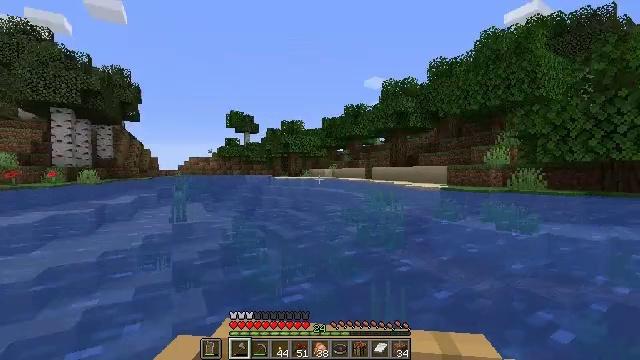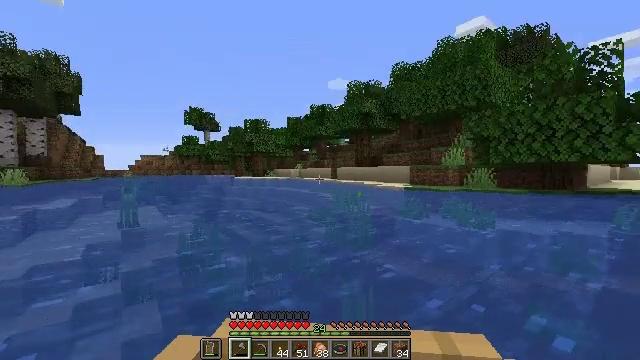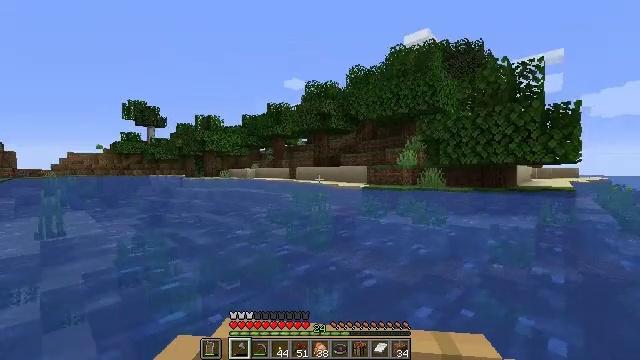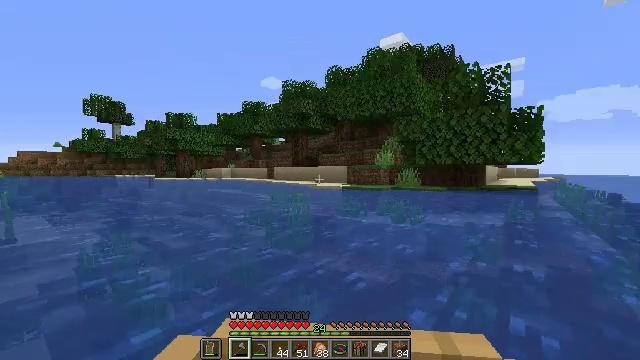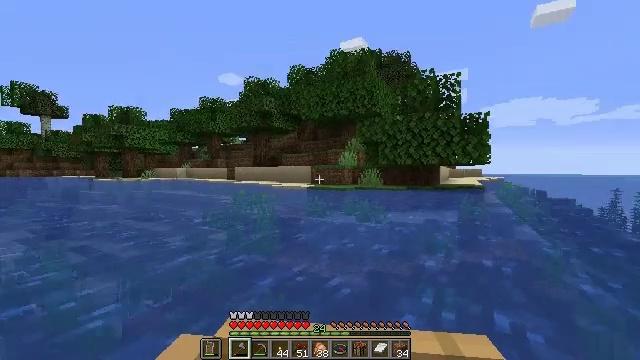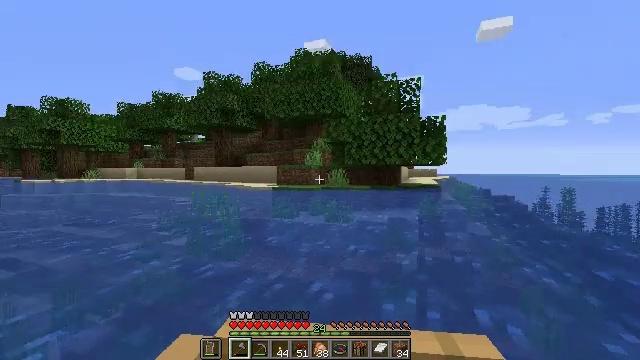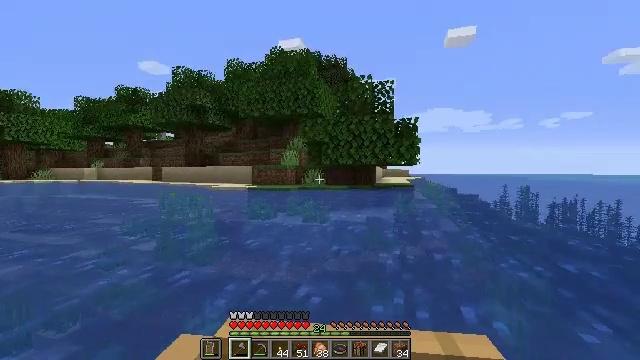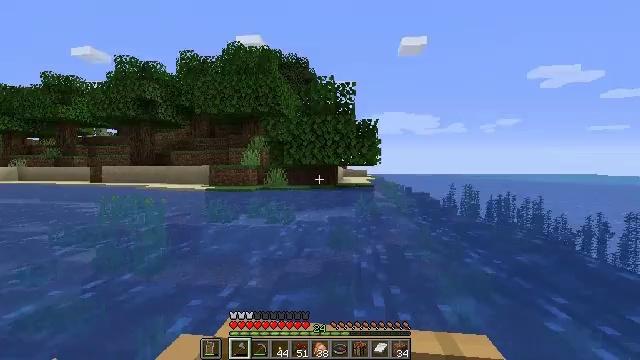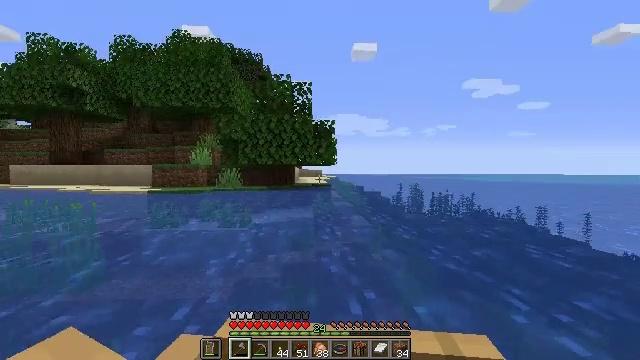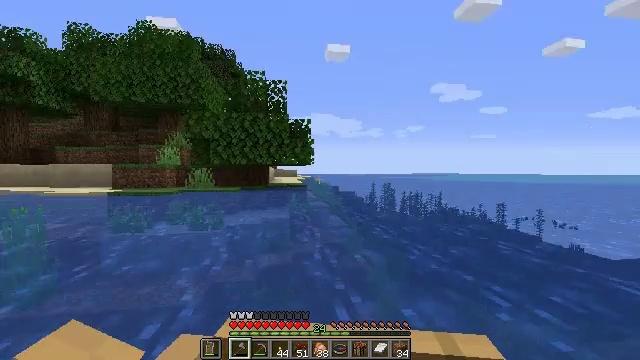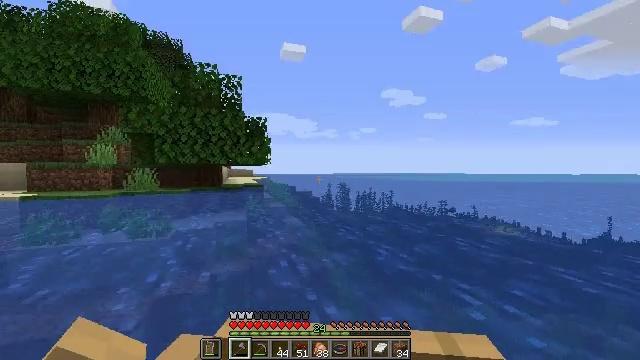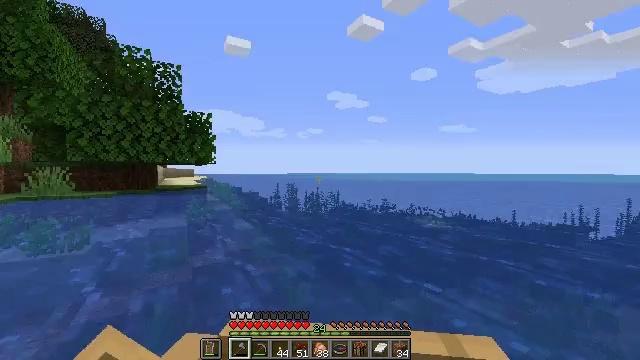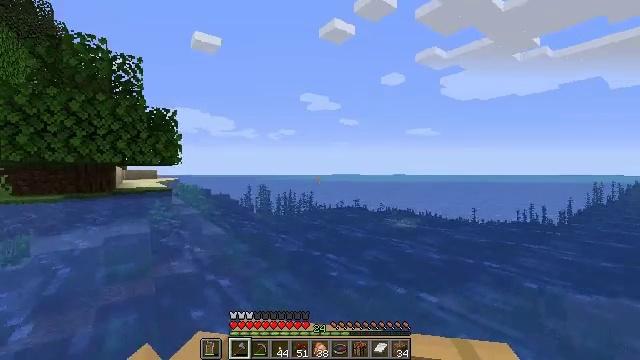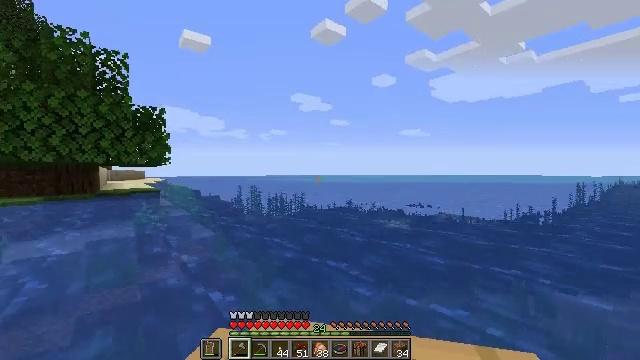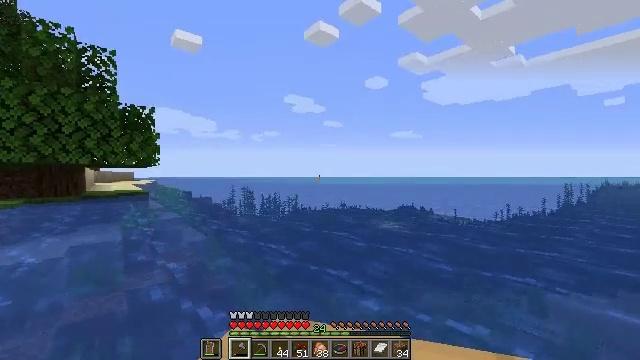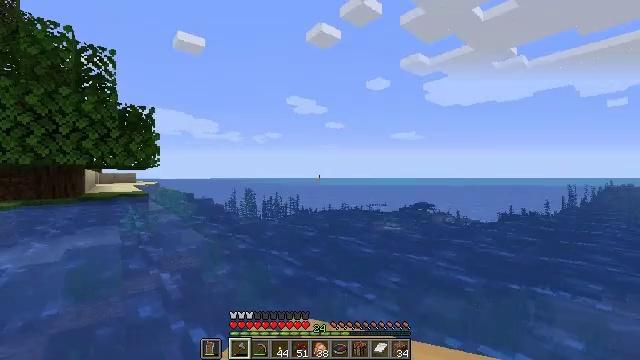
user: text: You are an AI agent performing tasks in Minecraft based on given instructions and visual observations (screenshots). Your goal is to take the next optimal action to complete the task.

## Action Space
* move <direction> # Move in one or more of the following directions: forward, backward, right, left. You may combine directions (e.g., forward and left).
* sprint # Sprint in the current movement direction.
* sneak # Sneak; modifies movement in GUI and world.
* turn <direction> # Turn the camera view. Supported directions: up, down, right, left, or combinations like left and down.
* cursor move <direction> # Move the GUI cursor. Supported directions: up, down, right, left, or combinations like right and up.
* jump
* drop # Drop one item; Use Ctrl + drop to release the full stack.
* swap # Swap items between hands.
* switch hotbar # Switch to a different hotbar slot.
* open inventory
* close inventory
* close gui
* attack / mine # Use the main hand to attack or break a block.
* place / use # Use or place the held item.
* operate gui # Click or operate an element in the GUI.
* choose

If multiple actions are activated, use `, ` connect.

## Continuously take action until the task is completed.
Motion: motion action
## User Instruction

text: Gather sea pickles from coral reefs.
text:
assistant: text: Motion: move right
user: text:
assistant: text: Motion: move right
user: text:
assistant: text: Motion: move right
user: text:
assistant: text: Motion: move right
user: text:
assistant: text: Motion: move forward and move right
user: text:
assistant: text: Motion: move forward and move right
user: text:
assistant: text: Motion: move forward and move right
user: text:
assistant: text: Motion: move forward and move right
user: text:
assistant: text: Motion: move forward and move right
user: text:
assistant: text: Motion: move forward
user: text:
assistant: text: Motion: move forward
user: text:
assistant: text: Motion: move forward, turn left
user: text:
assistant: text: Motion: move forward and move left, turn left
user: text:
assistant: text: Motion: move forward and move left, turn left
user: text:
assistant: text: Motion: move forward and move left, turn left
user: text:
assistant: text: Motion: move forward and move left, turn left
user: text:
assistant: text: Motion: move forward and move left, turn left
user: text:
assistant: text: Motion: move forward and move left, turn left
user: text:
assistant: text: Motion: move forward, turn left
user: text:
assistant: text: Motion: move forward, turn left
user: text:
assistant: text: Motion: move forward, turn left
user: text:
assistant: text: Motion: move forward, turn left and up
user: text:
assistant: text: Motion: move forward
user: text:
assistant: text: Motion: move forward
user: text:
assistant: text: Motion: move forward
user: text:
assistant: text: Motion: move forward
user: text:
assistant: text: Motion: move forward
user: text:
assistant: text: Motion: move forward
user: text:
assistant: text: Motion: move forward
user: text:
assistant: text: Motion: move forward, turn left and down